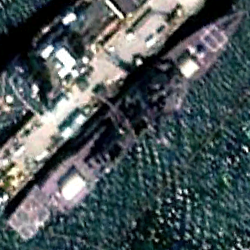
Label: destroyer